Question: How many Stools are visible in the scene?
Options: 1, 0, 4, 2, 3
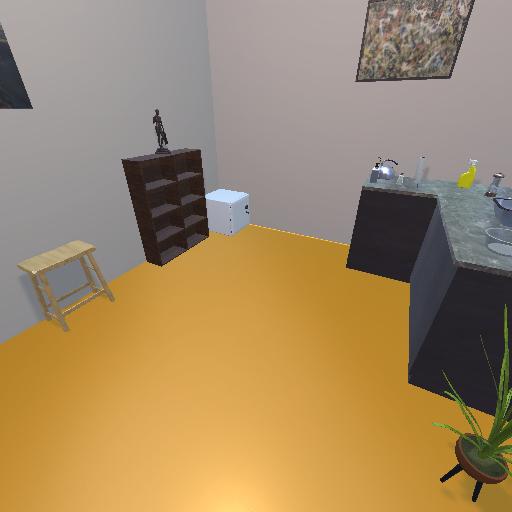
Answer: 1